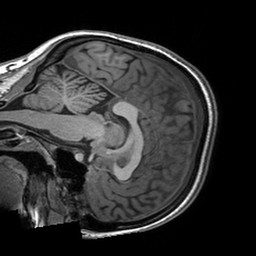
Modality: T1w
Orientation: sagittal
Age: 25
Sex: female
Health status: healthy
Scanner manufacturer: siemens
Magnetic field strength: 3 T
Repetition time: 2 s
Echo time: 0.00197 s